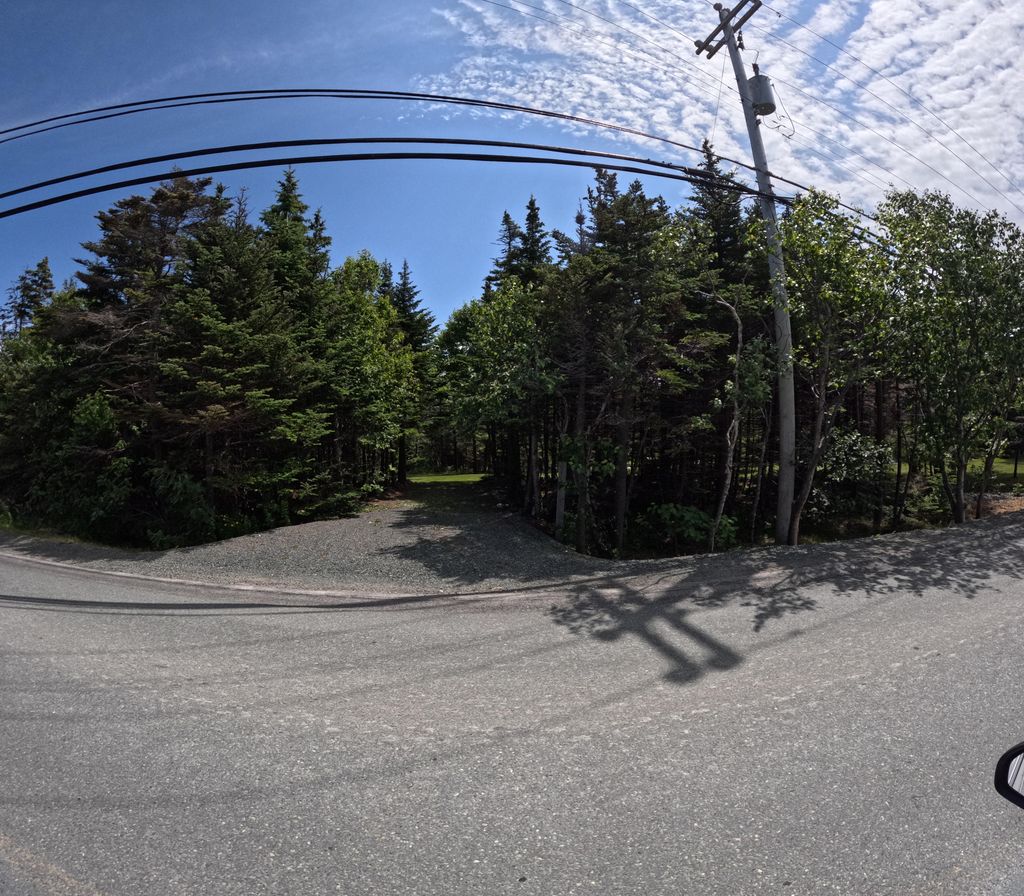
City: st_johns